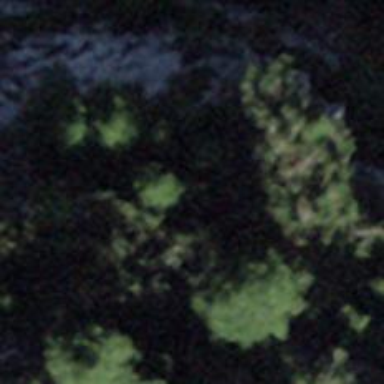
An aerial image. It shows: Natural cliff.